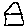
Label: house